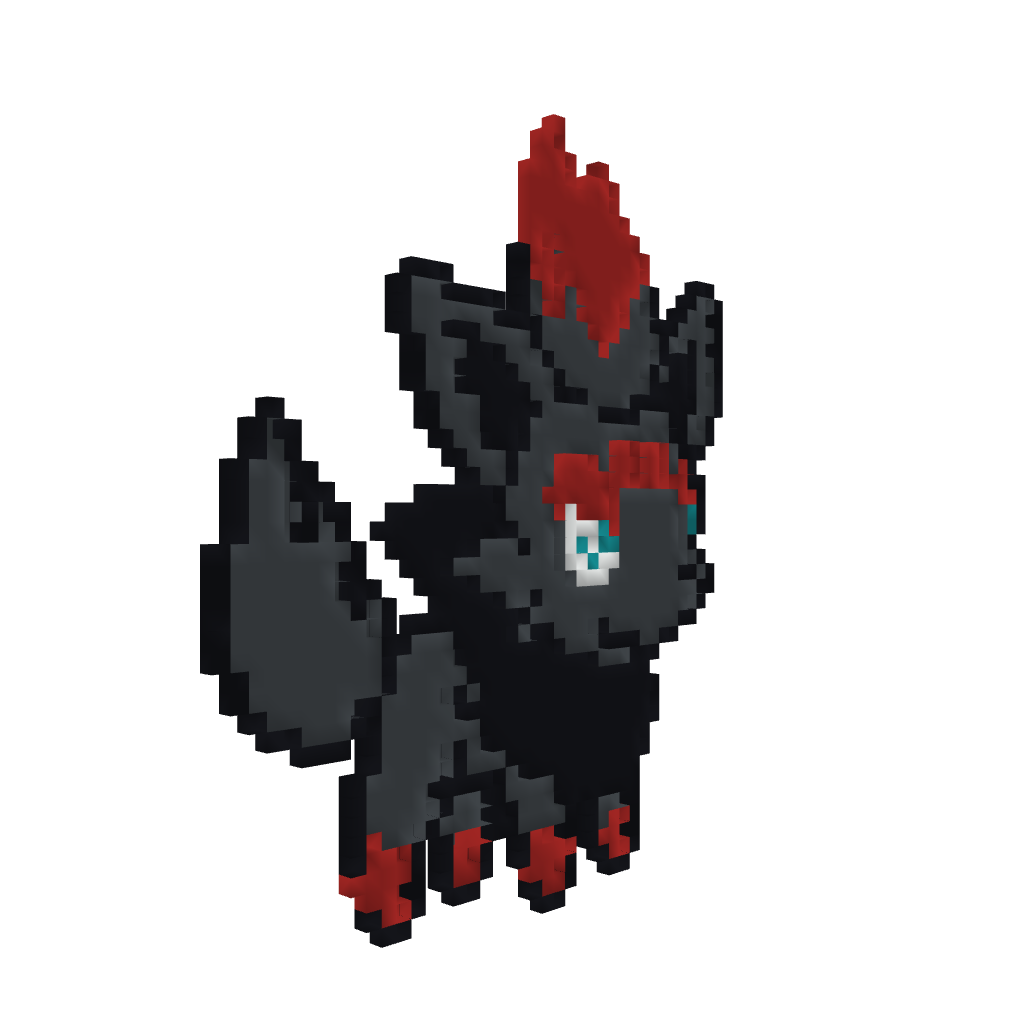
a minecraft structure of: Pokemon Black&amp;White 1-2 Zorura Pixel Art